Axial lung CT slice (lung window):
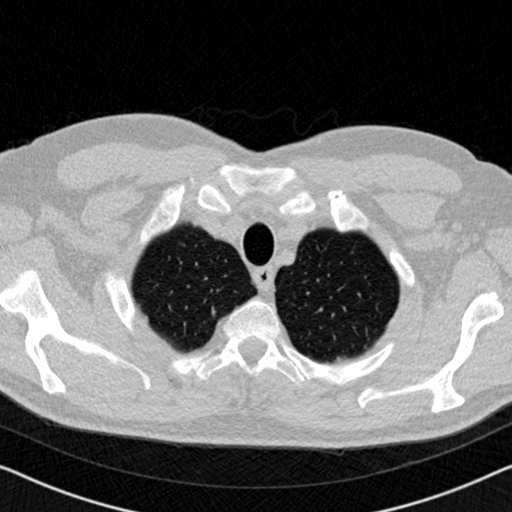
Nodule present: no